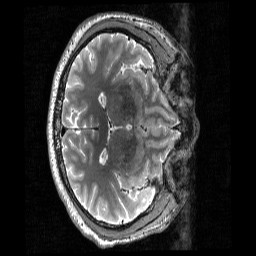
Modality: T2w
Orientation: axial
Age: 53
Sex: male
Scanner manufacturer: siemens
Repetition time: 3.2 s